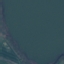
Land use / land cover class: SeaLake